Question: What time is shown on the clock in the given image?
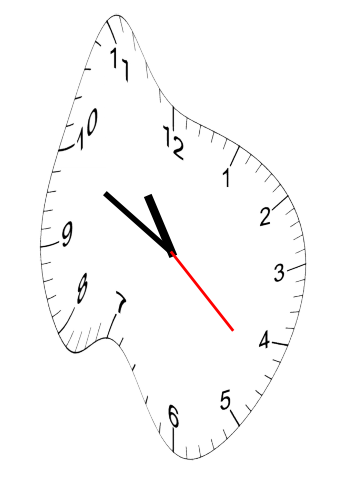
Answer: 10:49:22